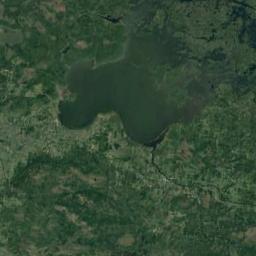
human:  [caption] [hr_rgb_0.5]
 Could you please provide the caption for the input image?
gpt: The lake lies on a flat ground covered with vegetation and the water is deep green .

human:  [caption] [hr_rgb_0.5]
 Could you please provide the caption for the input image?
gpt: The lake is green in the picture .

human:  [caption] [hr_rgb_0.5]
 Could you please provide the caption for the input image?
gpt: An irregularly shaped turquoise lake on the ground covered with green vegetation .

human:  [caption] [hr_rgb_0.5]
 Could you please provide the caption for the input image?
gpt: Many trees are around the lake .

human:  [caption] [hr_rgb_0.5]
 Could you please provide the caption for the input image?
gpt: There are mand green trees and meadows around the lake .